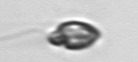
Label: Katodinium_or_Torodinium